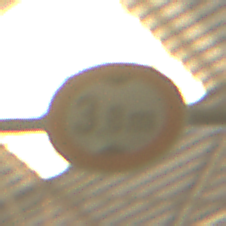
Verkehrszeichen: TatsaechlicheHoehe
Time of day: Midday
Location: Indoor (Urban)
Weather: NotSpecified
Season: NotSpecified
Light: Natural